You are looking at the envelope spectrum of a bearing's vibration signal. The marked vertical lines are the theoretical fault frequencies for the outer race, inner race, rolling elements, and cage. Determine the bearing's health state. Answer with exactly one of: normal, inner_race, outer_race, ball.
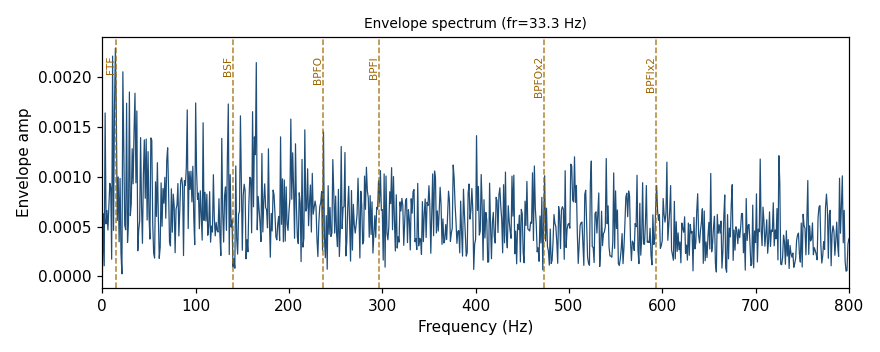
Answer: normal